Interaction volume radius: 5 \u00c5
Interaction volume height: 10 \u00c5
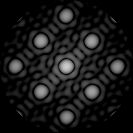
Disorder parameter: 0.05296